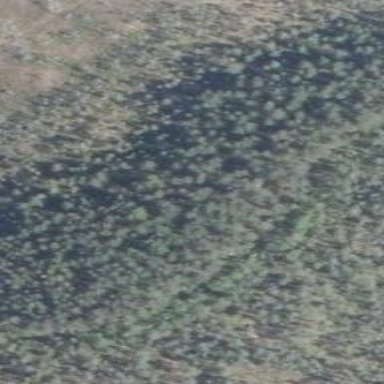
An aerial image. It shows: Woodland with needle-leaved trees.